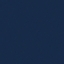
Land use / land cover: SeaLake